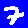
Digit: 7